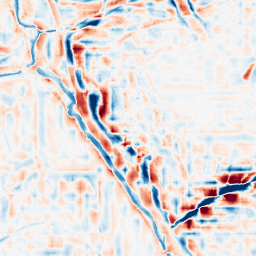
Category: wavelet
Decomposition family: wavelet_reverse_biorthogonal
Decomposition parameters: wavelet: rbio2.4
level: 4
Upsampling method: quadratic
Upsampling parameters: scale: 4
Upsampling scale: 4